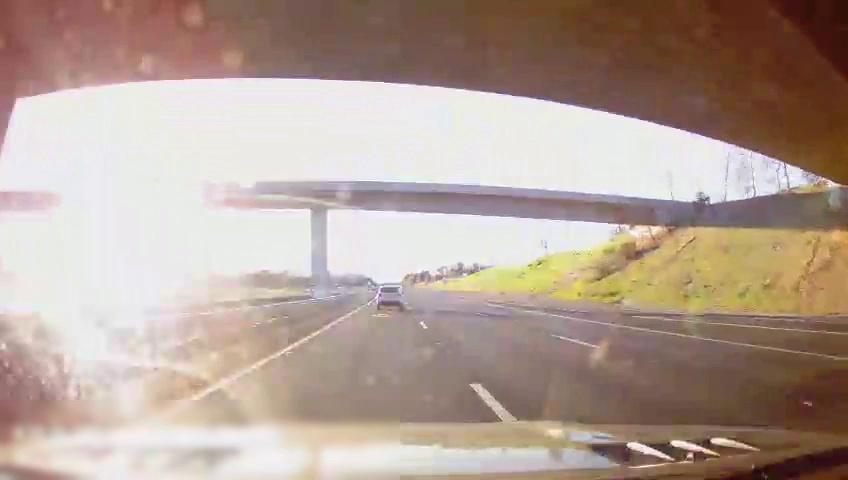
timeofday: Day
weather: Cloudy
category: Drivable Space
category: Drivable Space
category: Vehicles | SUV
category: Lanes | Alternate Lane
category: Lanes | Current Lane
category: Lanes | Current Lane
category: Lanes | Alternate Lane
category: Lanes | Alternate Lane